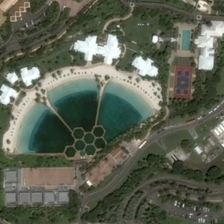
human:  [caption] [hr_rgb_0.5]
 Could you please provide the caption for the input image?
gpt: there is an artificial lake around the resort .

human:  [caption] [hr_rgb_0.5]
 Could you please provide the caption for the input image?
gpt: a large number of tall trees were planted around the resort .

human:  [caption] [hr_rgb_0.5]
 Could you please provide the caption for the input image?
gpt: there is an artificial lake around the resort .

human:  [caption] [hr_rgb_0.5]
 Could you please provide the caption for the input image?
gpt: there is an artificial lake around the resort .

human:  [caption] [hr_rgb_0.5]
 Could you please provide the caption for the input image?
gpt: a large number of tall trees were planted around the resort .